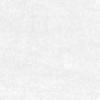
Label: no_change